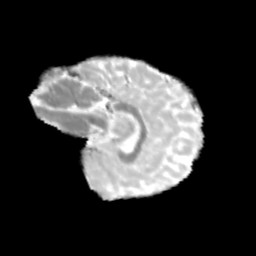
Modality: MD
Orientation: sagittal
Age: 9
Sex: male
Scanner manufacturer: siemens
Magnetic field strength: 3 T
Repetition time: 3.8 s
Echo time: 0.07 s